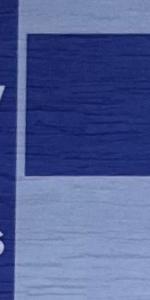
Label: Empty